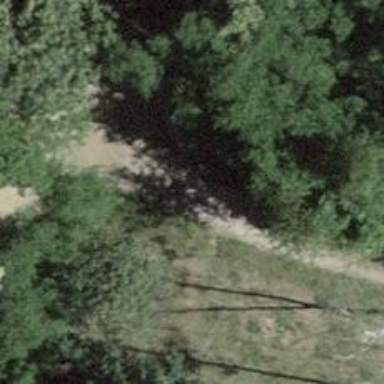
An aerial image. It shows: Swing gate.